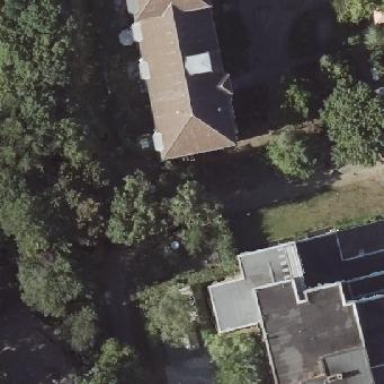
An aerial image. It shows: Hipped roof on apartment building.